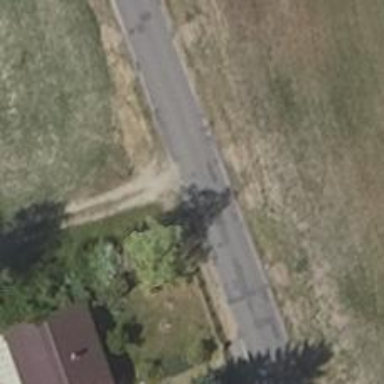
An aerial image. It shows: Tertiary road with asphalt surface.